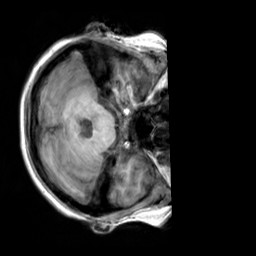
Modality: T1w
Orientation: axial
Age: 22
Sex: female
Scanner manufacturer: siemens
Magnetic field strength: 3 T
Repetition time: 2.3 s
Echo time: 0.00303 s